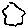
Label: hexagon